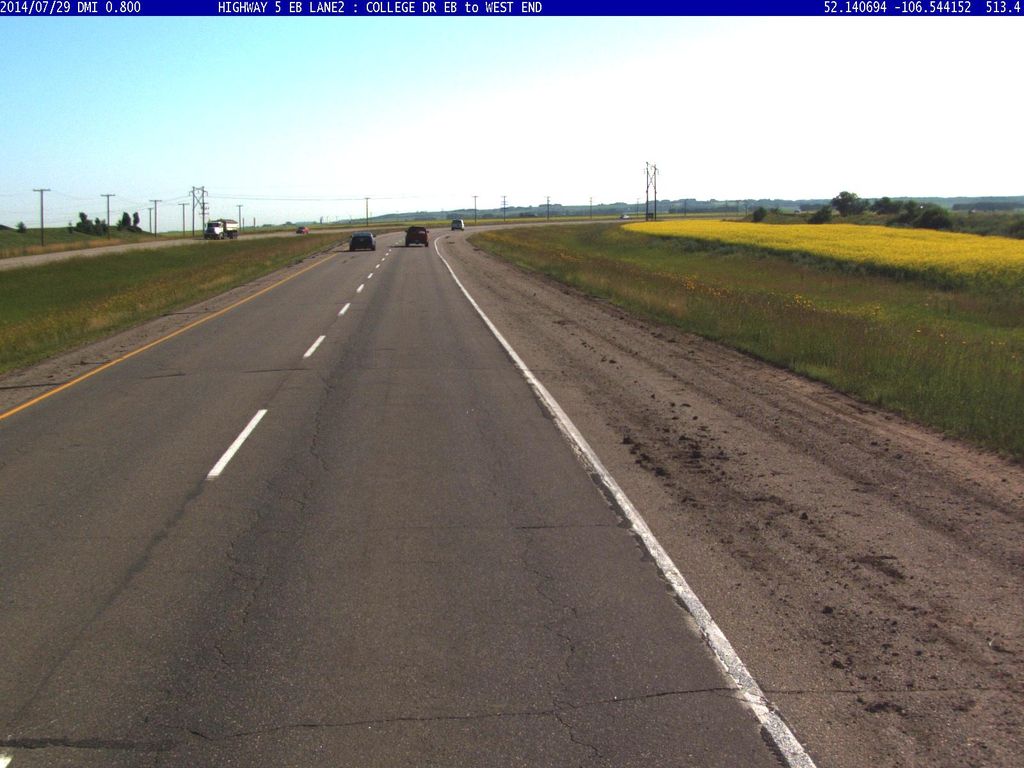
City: saskatoon